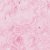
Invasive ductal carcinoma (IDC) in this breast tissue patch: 0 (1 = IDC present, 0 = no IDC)